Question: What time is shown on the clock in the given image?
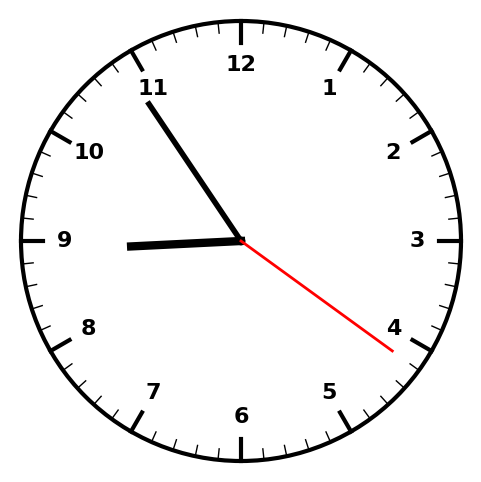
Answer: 08:54:21